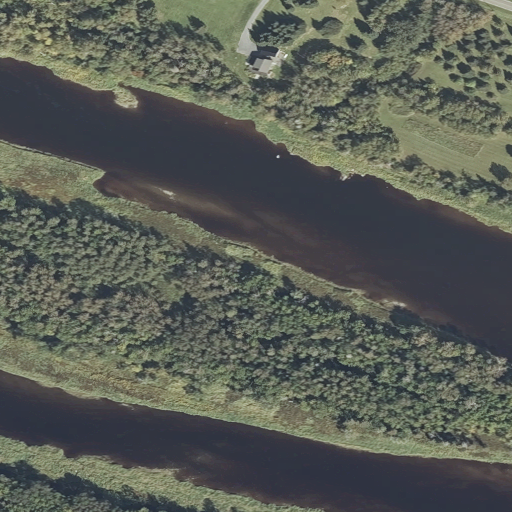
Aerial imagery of island in Maine named Haley Island containing open water, deciduous forest, mixed forest, woody wetlands, pasture, herbaceous wetlands, evergreen forest, and low intensity development